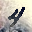
Label: 4